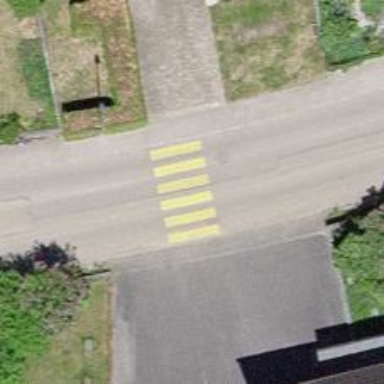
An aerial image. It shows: Uncontrolled zebra crossing.